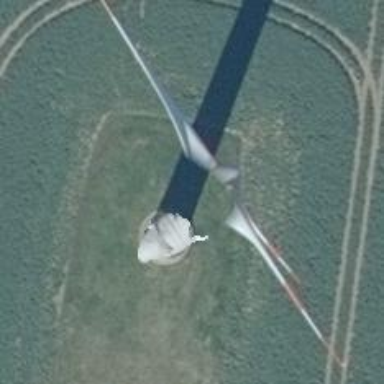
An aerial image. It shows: Wind power generator.